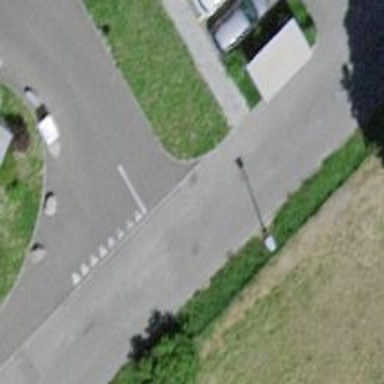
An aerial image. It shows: Sidewalk.